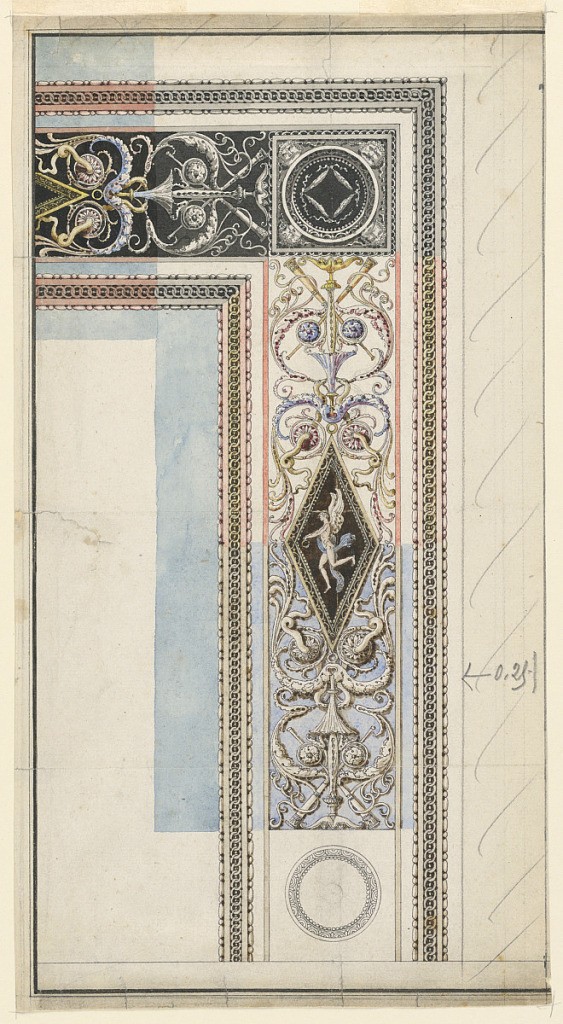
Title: Design for a Door Frame
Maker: Charles Percier, French, 1764–1838
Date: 1800–1825
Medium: Pen and ink, brush and watercolor on paper
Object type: drawing
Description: The right half of the door frame is shown. A broad band is decorated with candelabra having in the center, lozenges and bordered by moldings. Squares showing masks and rosettes are suggested for the corner.